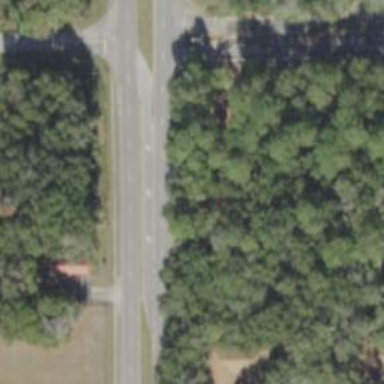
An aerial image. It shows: Asphalt trunk highway.